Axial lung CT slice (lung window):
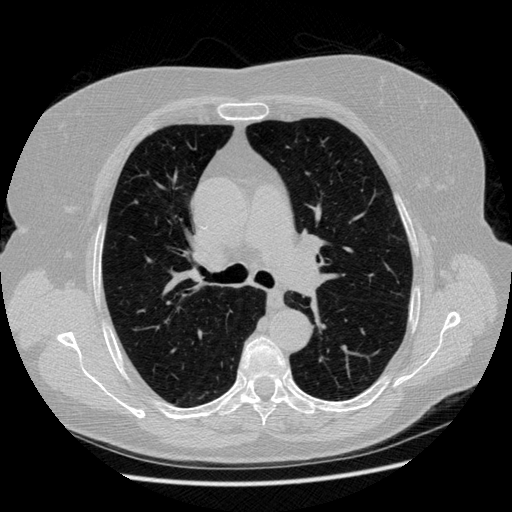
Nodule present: no